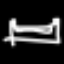
Label: bed